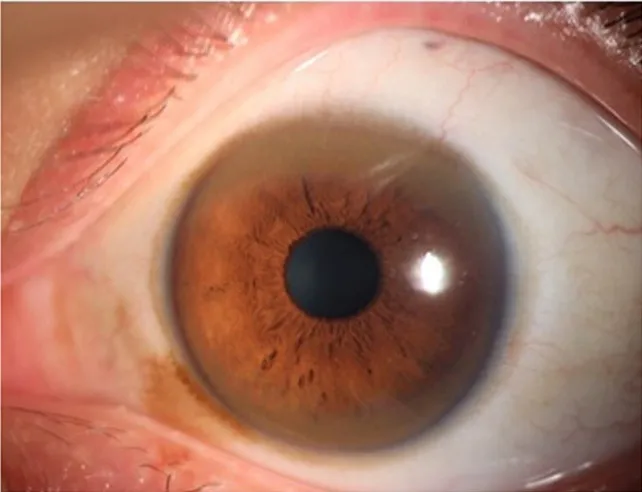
K-F rings in the patient (left eye).
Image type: ophthalmic_imaging (slit_lamp_photograph)